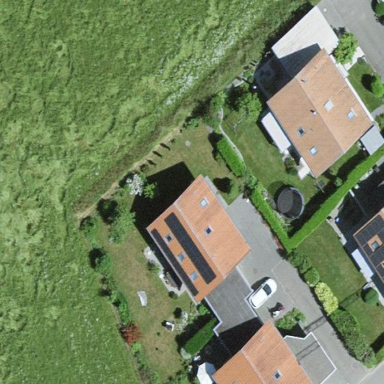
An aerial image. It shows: Residential building.